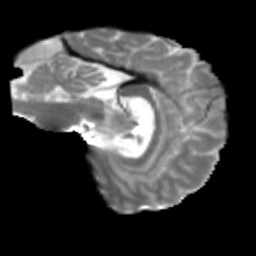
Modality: T2w
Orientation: sagittal
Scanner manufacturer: siemens
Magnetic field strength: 3 T
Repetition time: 4 s
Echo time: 0.0594 s